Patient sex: M
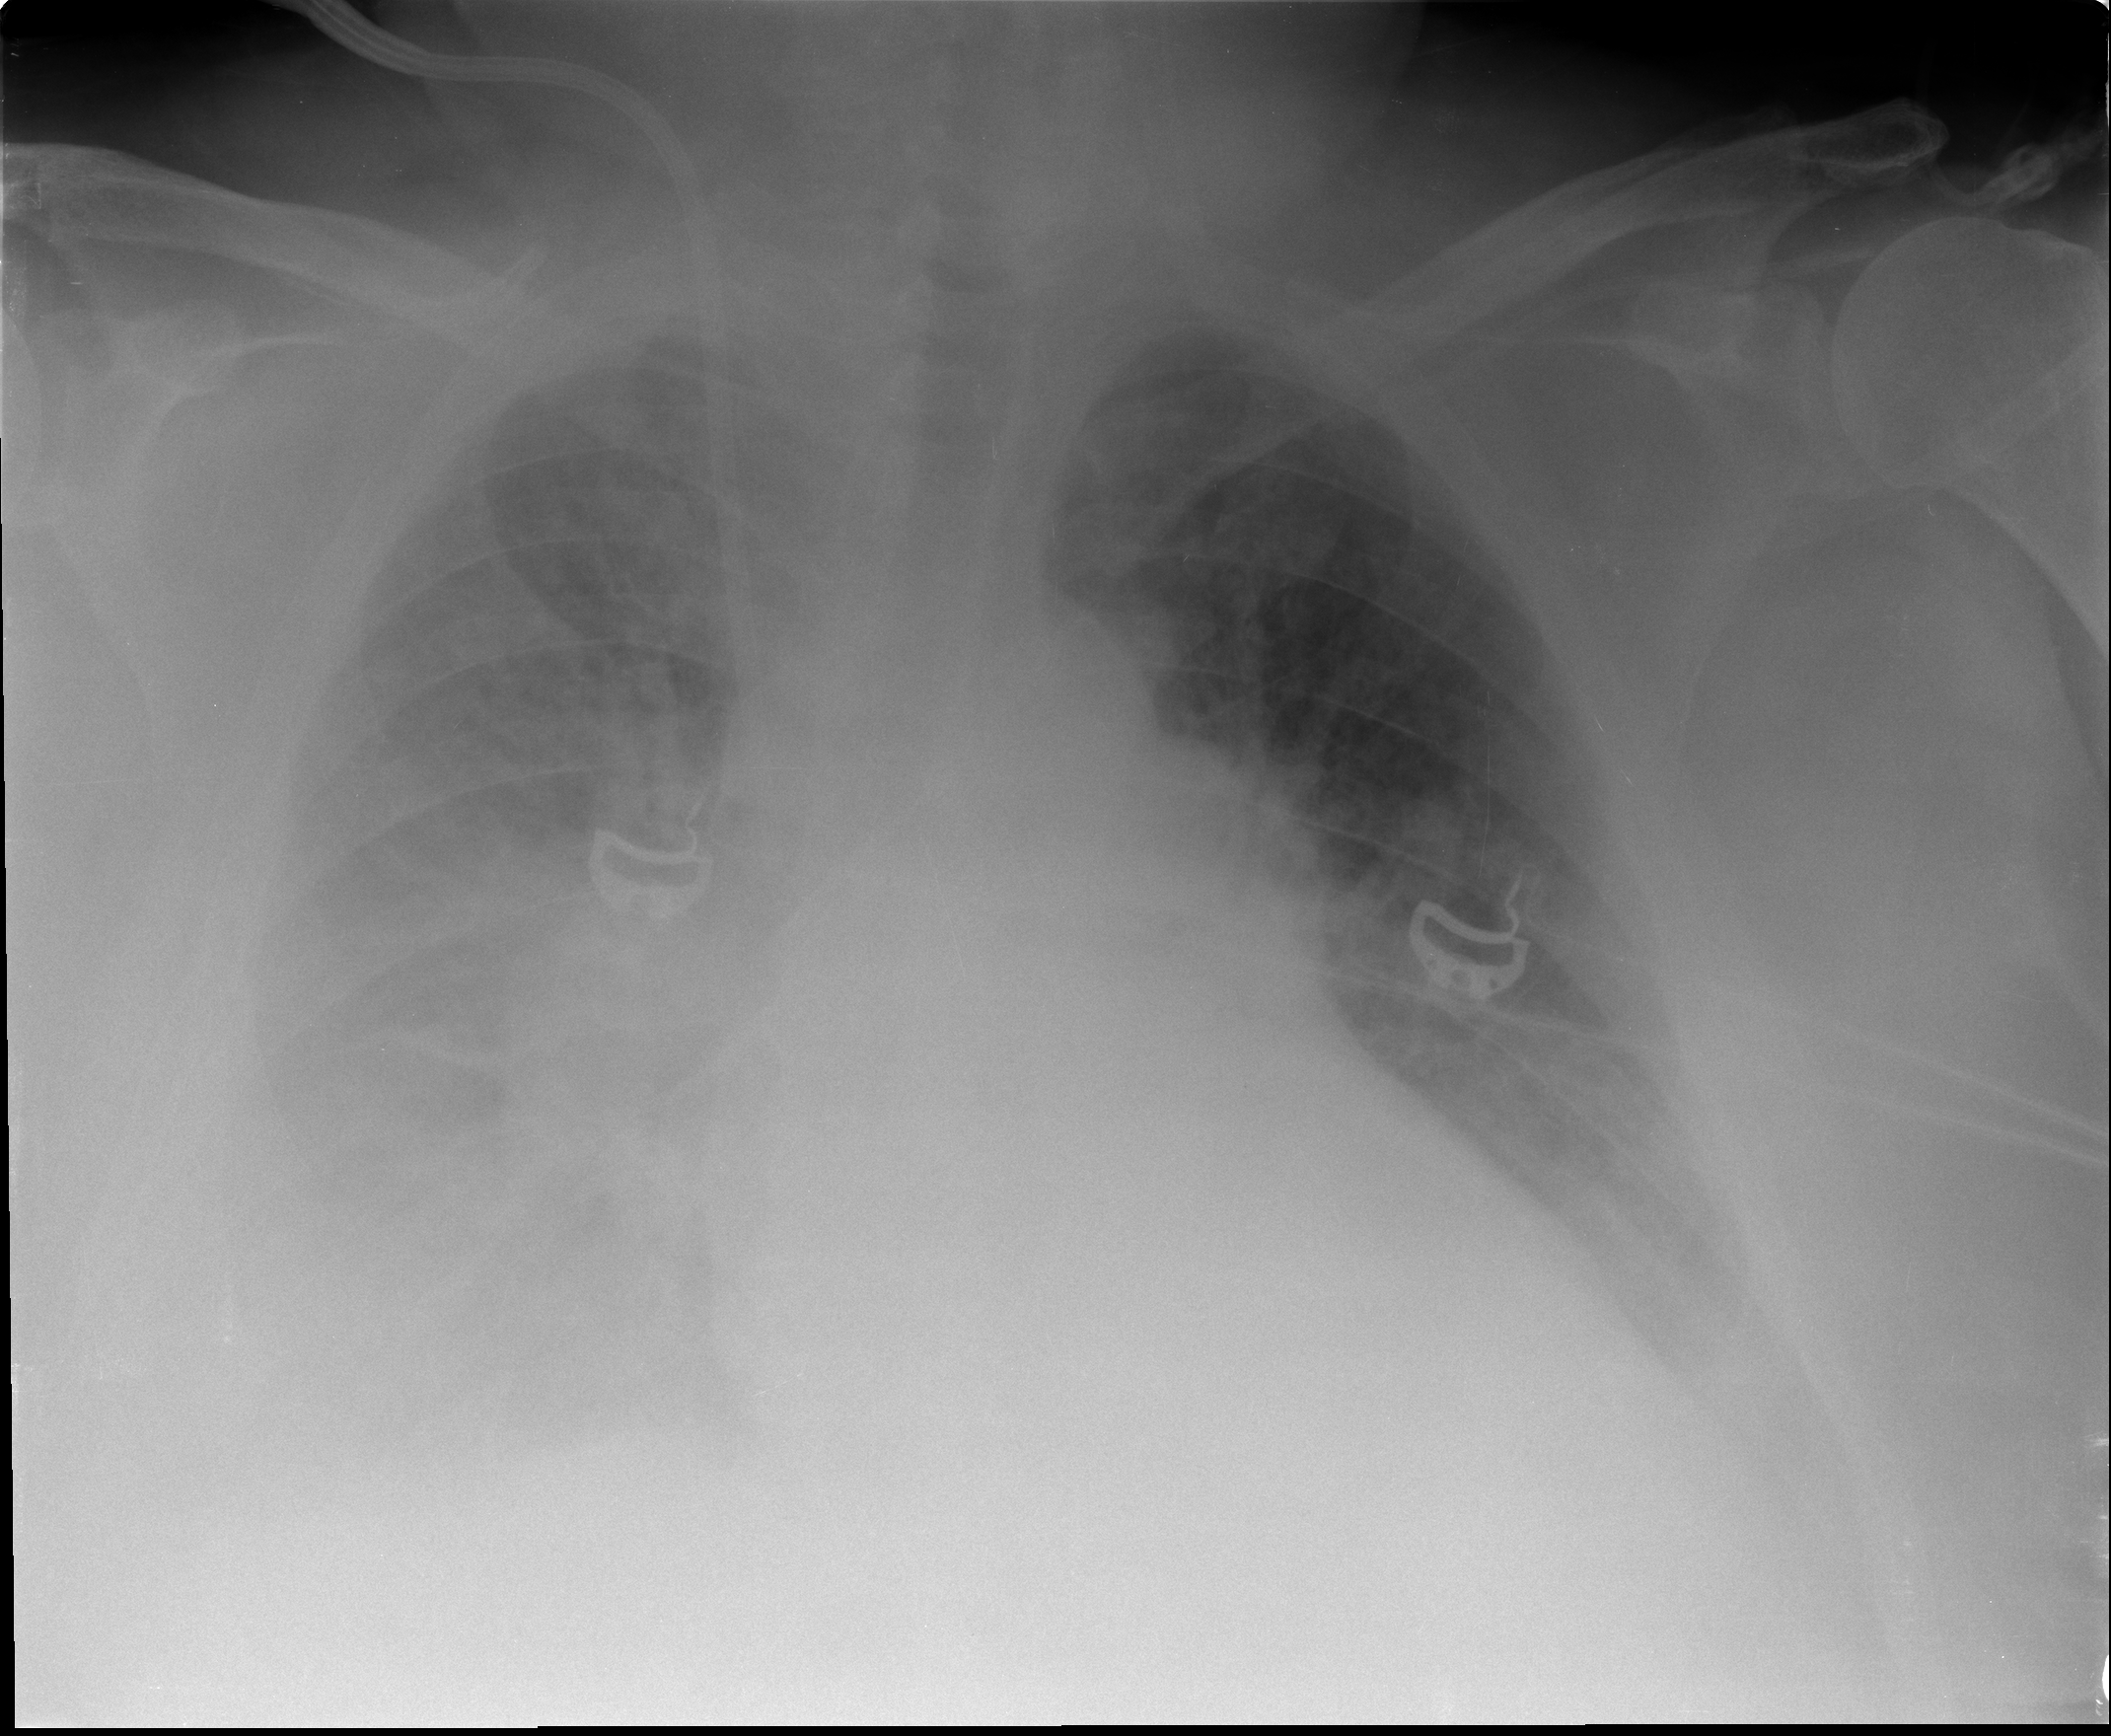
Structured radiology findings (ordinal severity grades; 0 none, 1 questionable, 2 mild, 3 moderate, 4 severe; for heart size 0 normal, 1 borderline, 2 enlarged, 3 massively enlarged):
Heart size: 2
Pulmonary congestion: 3
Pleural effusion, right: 3
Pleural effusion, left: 2
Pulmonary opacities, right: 4
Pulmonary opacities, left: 3
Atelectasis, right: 3
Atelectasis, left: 3